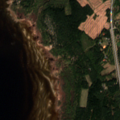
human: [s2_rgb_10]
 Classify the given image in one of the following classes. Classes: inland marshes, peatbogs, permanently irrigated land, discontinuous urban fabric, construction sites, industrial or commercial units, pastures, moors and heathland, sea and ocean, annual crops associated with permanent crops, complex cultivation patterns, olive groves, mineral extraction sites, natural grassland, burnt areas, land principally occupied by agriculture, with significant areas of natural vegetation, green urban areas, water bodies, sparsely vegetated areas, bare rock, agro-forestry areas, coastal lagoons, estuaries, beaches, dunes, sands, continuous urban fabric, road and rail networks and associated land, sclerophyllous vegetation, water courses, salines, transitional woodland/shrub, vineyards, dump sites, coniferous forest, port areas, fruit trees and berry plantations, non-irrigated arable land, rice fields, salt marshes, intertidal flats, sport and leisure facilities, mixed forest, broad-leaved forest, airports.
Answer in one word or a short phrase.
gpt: discontinuous urban fabric, broad-leaved forest, coniferous forest, mixed forest, sea and ocean